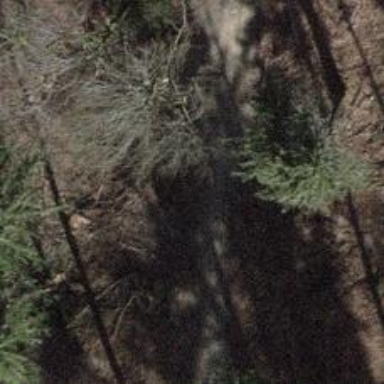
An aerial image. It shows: Gravel track road.